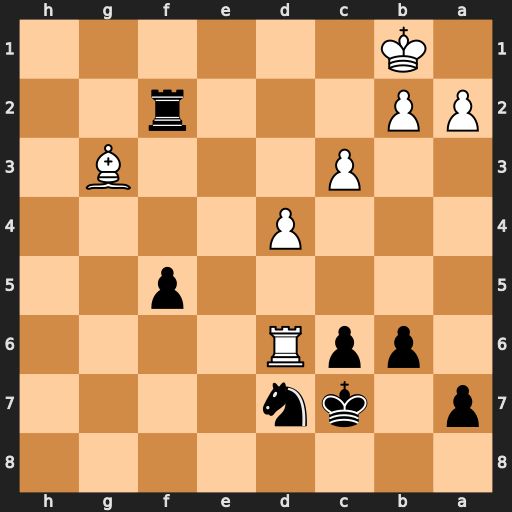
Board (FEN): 8/p1kn4/1ppR4/5p2/3P4/2P3B1/PP3r2/1K6
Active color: b
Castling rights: -
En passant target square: -
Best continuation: Rf1+ Kc2 f4